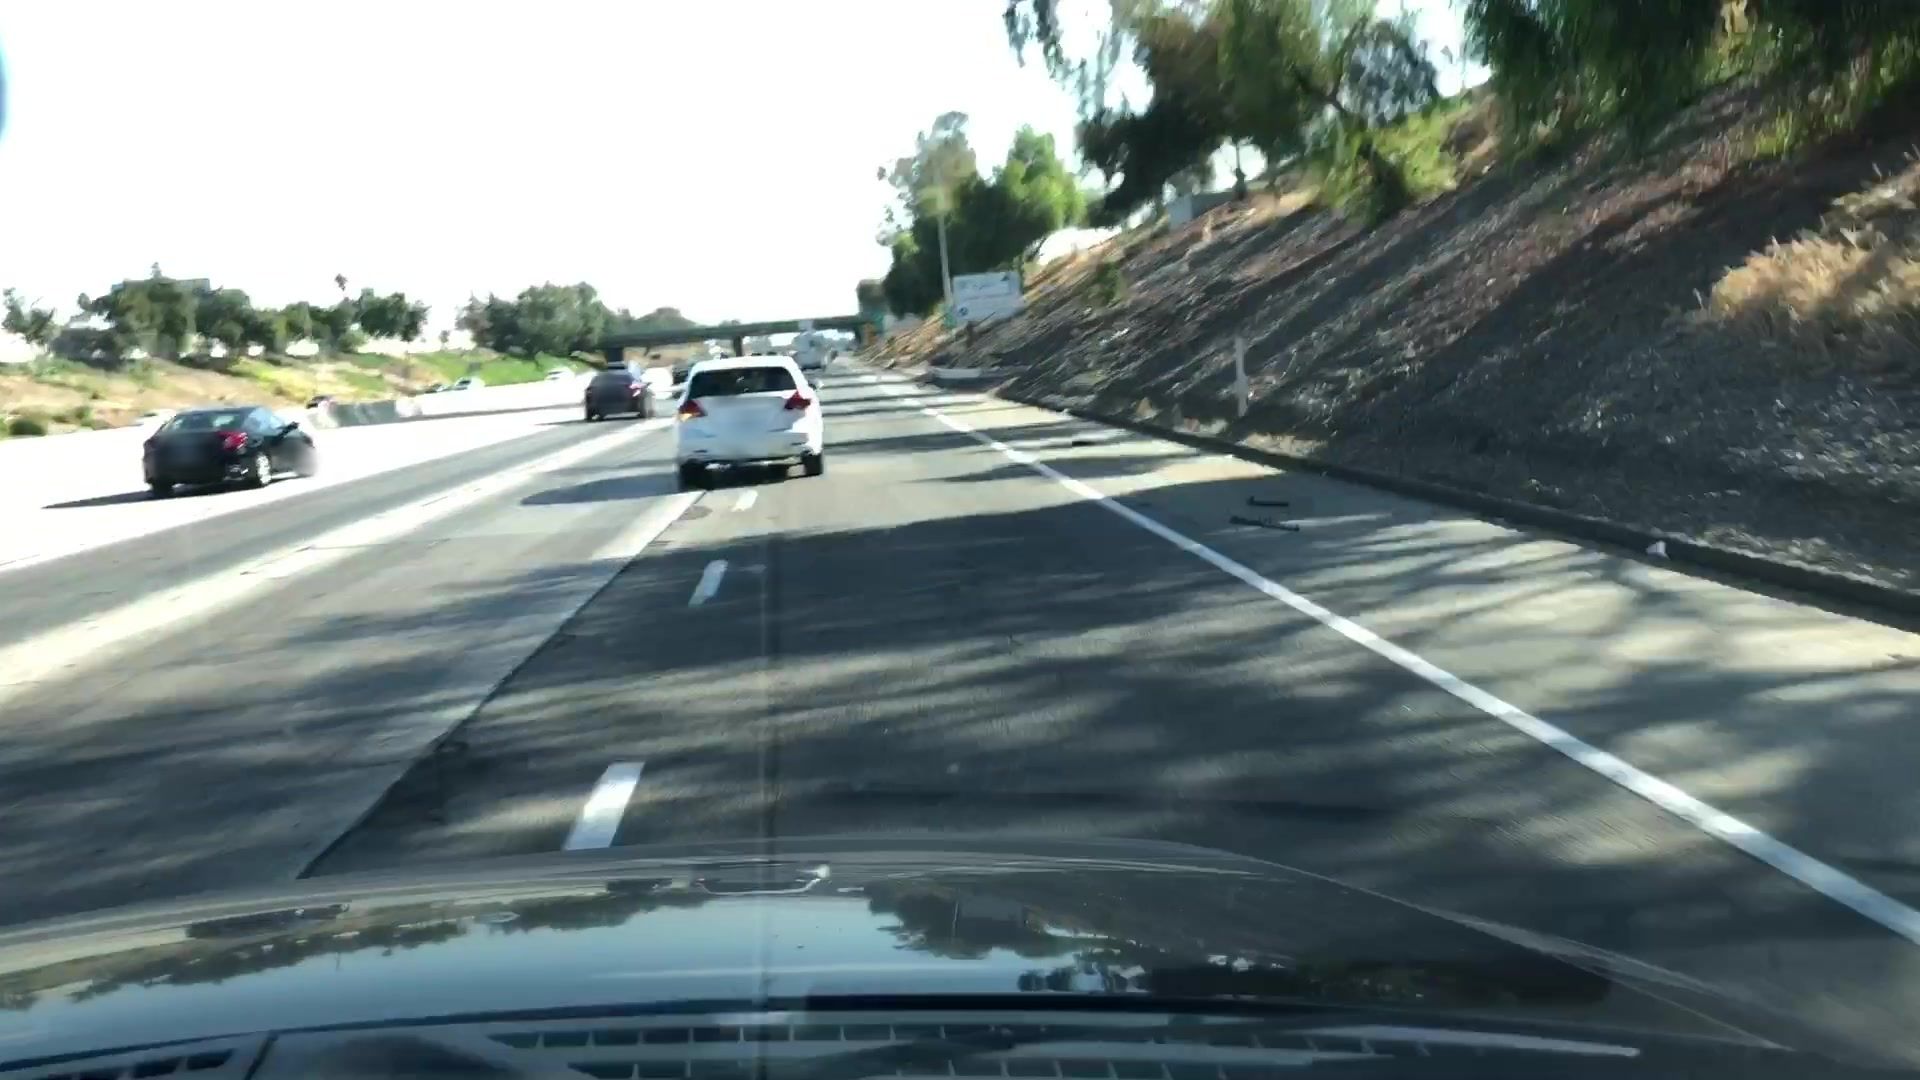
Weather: clear
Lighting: day
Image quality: slightly poor
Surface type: driving surface
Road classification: motorway, motorway_link
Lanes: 2, 1
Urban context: urban centre
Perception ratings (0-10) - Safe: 0.98, Lively: 2.22, Beautiful: 4.54, Boring: 4.46, Depressing: 8.12, Wealthy: 4.28